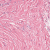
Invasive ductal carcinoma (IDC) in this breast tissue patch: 0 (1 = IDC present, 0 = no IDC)